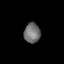
Tissue: lung
Cell type: Epithelial cells
Senescence score: 0.1927
Nuclear area (px): 324
Mean DAPI intensity: 110.136